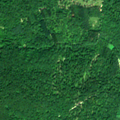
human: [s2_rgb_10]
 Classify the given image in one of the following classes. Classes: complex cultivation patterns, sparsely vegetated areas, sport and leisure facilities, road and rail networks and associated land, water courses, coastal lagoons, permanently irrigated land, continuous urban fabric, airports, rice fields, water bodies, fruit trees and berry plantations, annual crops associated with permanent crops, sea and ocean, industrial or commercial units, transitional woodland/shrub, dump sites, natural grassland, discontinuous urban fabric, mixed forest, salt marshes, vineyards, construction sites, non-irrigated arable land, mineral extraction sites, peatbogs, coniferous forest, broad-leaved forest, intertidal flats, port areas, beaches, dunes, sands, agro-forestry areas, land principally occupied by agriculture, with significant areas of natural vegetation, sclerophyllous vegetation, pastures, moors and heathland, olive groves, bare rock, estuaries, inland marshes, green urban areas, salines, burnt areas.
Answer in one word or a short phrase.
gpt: broad-leaved forest